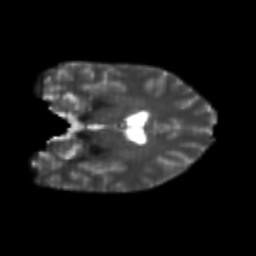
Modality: T2w
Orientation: coronal
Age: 24
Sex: female
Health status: healthy
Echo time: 0.074 s